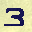
Label: 3